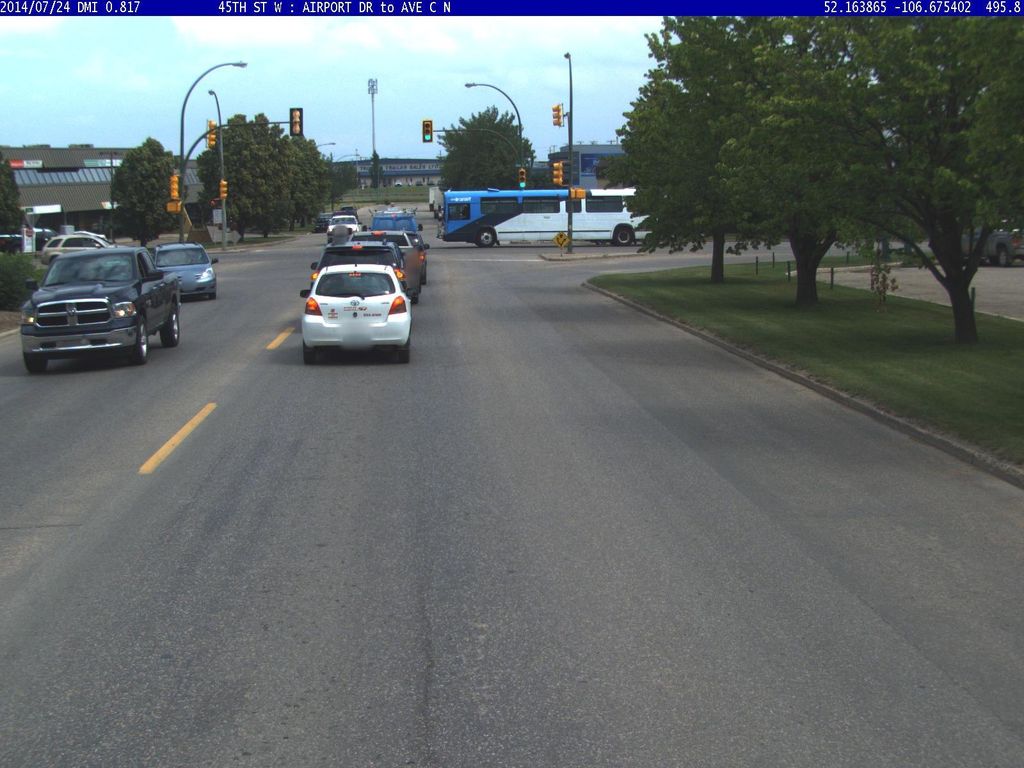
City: saskatoon